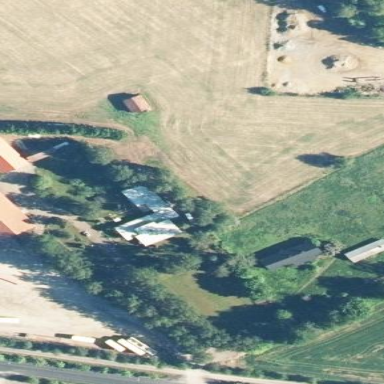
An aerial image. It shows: Farmyard area.